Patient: sex F, age 33
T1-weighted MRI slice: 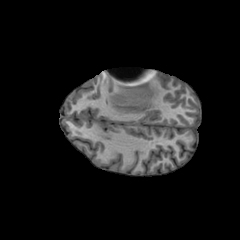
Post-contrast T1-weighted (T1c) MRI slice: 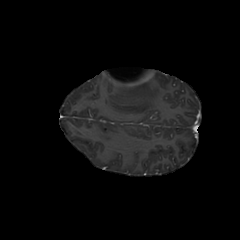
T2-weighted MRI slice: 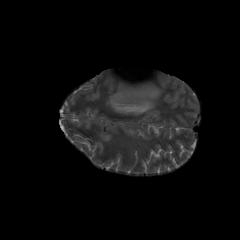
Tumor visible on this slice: yes
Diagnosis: Glioblastoma, IDH-wildtype
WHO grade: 4